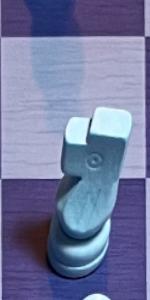
Label: Knight_White